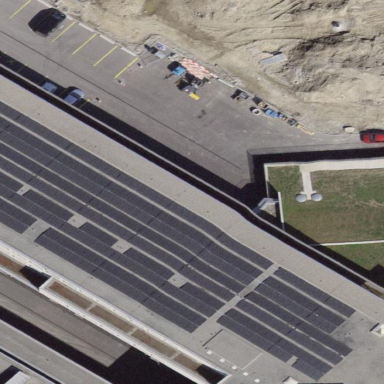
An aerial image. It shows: Solar power generator.